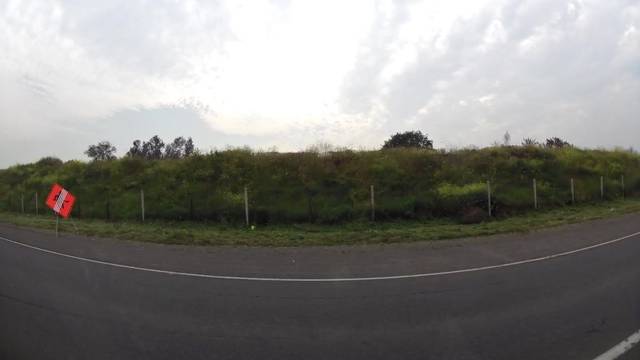
Region: Chile
Coordinates: -33.226, -70.684